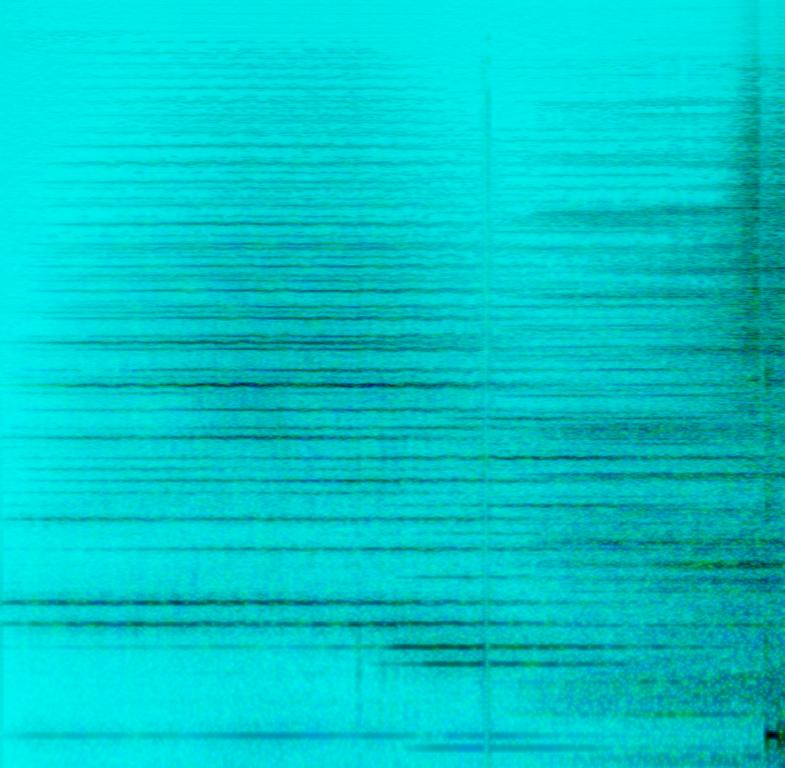
The song is an instrumental. The tempo is medium with a keyboard accompaniment, sonic effects, various percussion hits, strong bass line and synth pad section. The song is eerie and full of tension. The song is tv show theme and has poor audio quality.